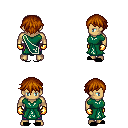
a pixel art fantasy rpg character, male body template, human, tanned skin, sash dress, magenta pants, brunette short bangs hairstyle, gold gloves, black slippers, four views (front, back, left, right), 2x2 character sprite sheet, small pixel art, hard edges, no anti-aliasing